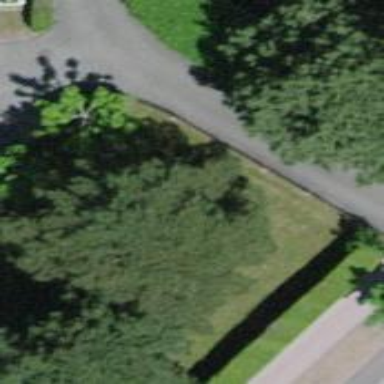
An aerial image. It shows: Broadleaved tree in natural setting.